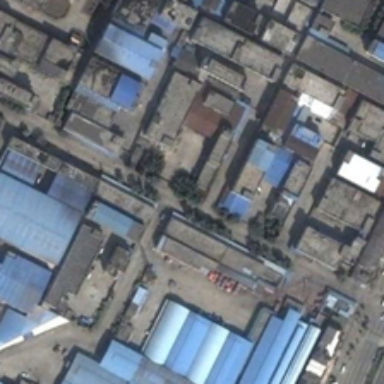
Many buildings are in an industrial area .